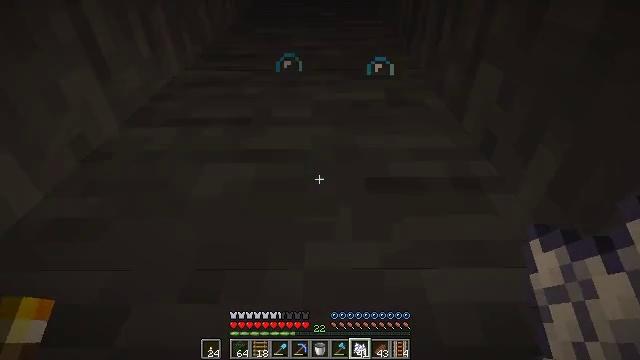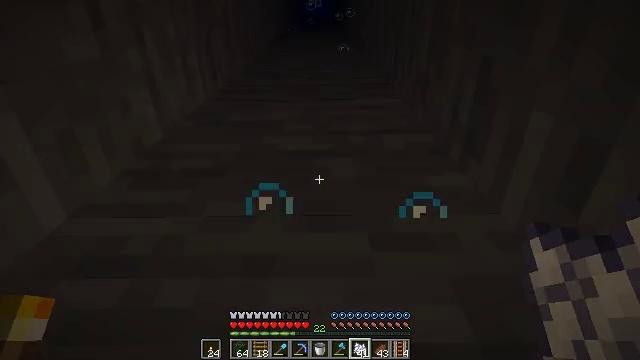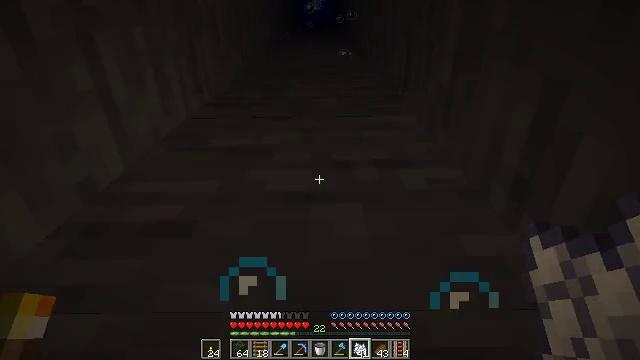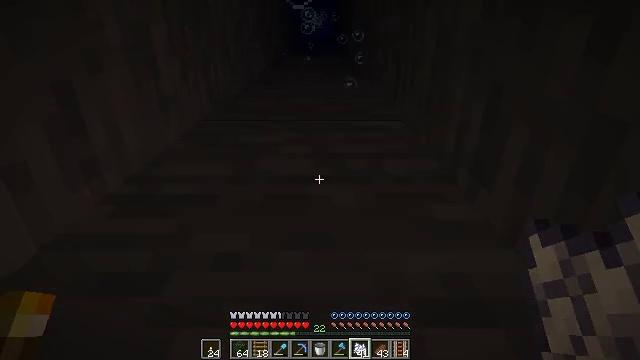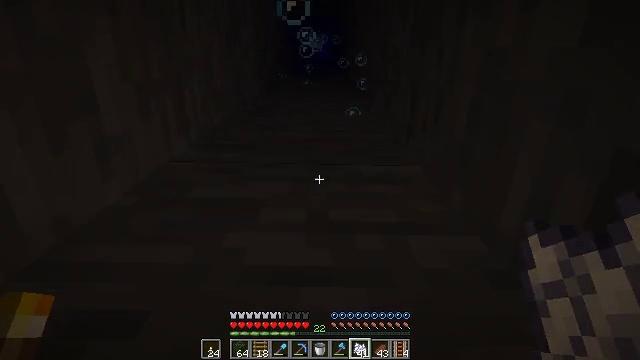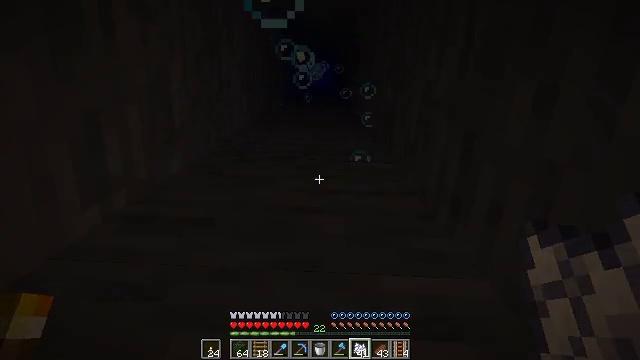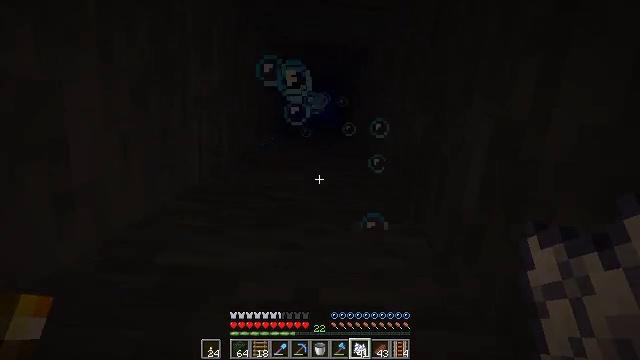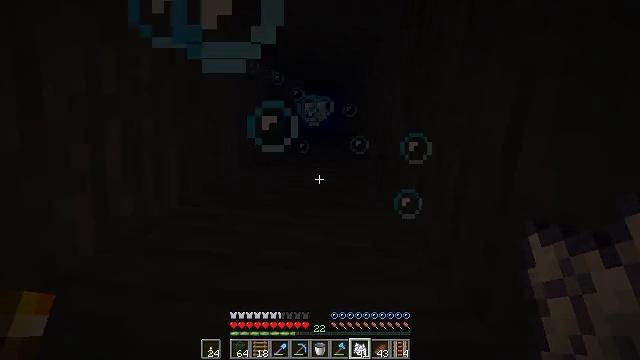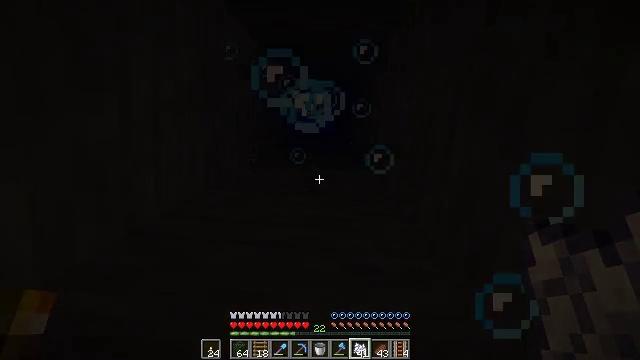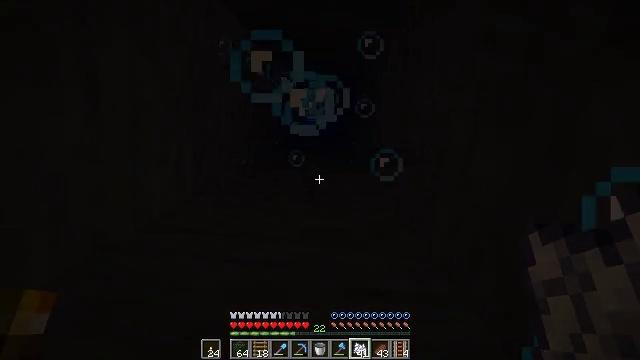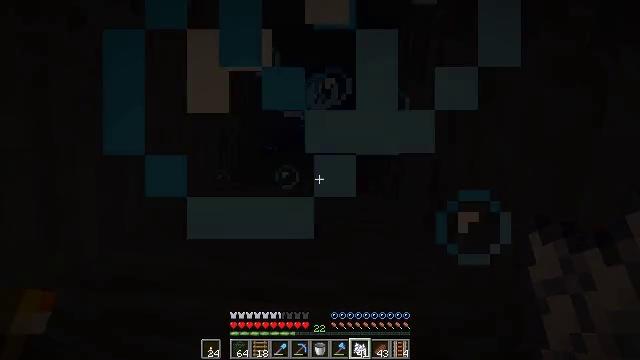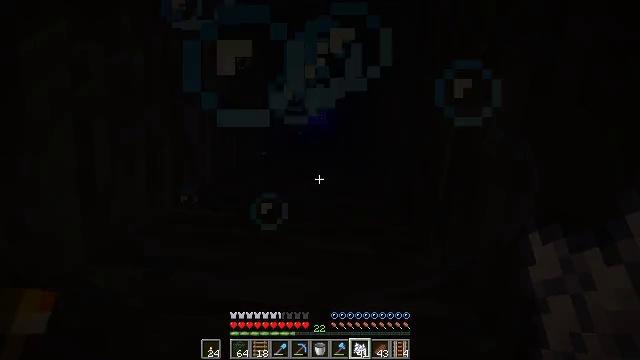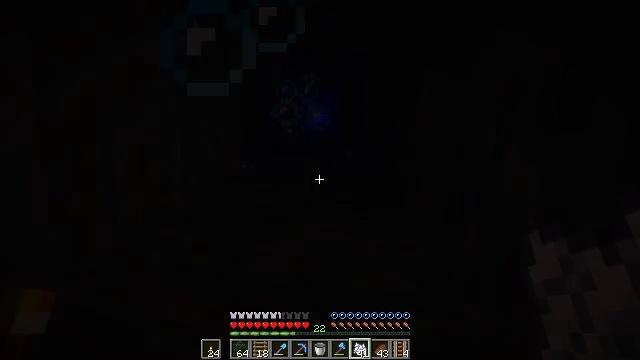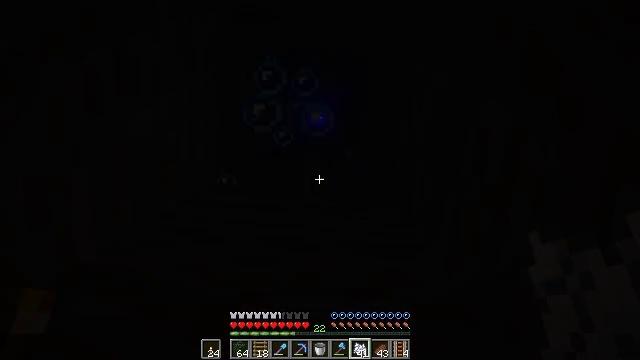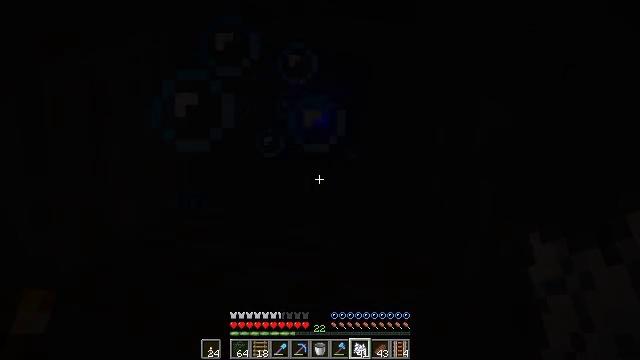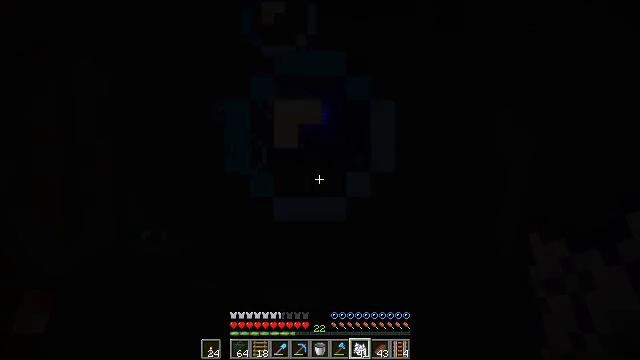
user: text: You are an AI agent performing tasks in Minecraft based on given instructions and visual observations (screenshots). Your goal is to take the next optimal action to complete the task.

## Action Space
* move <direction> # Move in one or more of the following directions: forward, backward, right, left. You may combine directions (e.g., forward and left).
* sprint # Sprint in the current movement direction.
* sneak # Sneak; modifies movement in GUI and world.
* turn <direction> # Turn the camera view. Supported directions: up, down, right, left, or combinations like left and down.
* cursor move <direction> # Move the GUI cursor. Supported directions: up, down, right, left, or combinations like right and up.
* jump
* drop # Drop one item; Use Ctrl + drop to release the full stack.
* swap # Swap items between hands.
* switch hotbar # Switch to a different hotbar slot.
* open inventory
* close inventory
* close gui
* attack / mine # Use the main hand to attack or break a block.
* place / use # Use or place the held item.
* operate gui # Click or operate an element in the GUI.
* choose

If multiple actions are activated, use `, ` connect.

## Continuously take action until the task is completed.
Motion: motion action
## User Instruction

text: Collect the blue bed by attacking it.
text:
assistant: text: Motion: turn up
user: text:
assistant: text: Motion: no_op
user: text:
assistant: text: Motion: turn up
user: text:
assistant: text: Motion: turn right and up
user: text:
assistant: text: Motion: turn right and up
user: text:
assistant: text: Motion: turn right and up
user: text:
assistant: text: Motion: turn up
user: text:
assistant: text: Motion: no_op
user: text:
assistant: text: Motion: no_op
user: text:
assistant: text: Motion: no_op
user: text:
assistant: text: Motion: no_op
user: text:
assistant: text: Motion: no_op
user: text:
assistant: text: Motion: no_op
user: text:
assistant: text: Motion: no_op
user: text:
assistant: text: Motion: no_op
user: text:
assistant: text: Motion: no_op
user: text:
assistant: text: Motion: no_op
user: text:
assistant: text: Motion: no_op
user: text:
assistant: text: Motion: no_op
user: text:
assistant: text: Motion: no_op
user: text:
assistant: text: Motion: no_op
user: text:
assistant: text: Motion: no_op
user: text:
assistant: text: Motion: no_op
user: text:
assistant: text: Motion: no_op
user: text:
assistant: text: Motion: turn up
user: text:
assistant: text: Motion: turn left and up
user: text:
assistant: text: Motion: turn left and up
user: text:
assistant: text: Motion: no_op
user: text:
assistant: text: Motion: no_op
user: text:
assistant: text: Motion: no_op